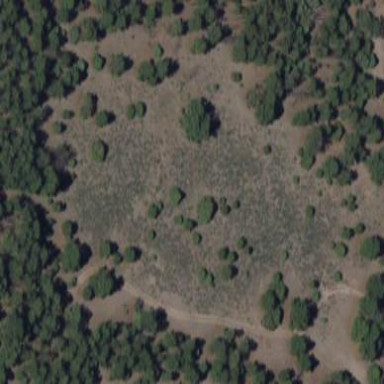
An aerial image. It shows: Area covered in scrub vegetation.